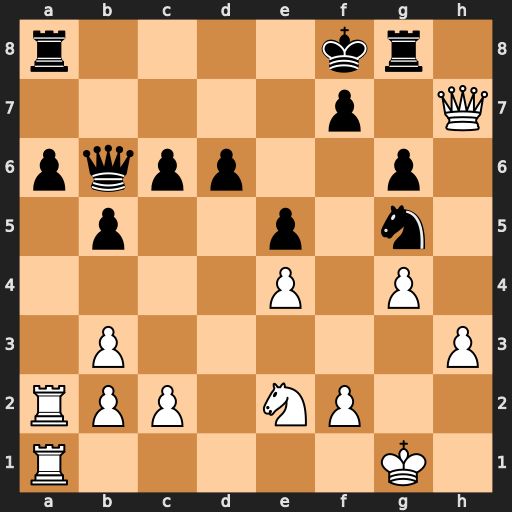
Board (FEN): r4kr1/5p1Q/pqpp2p1/1p2p1n1/4P1P1/1P5P/RPP1NP2/R5K1
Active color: w
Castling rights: -
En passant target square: -
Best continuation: Qh6+ Rg7 Qxg5